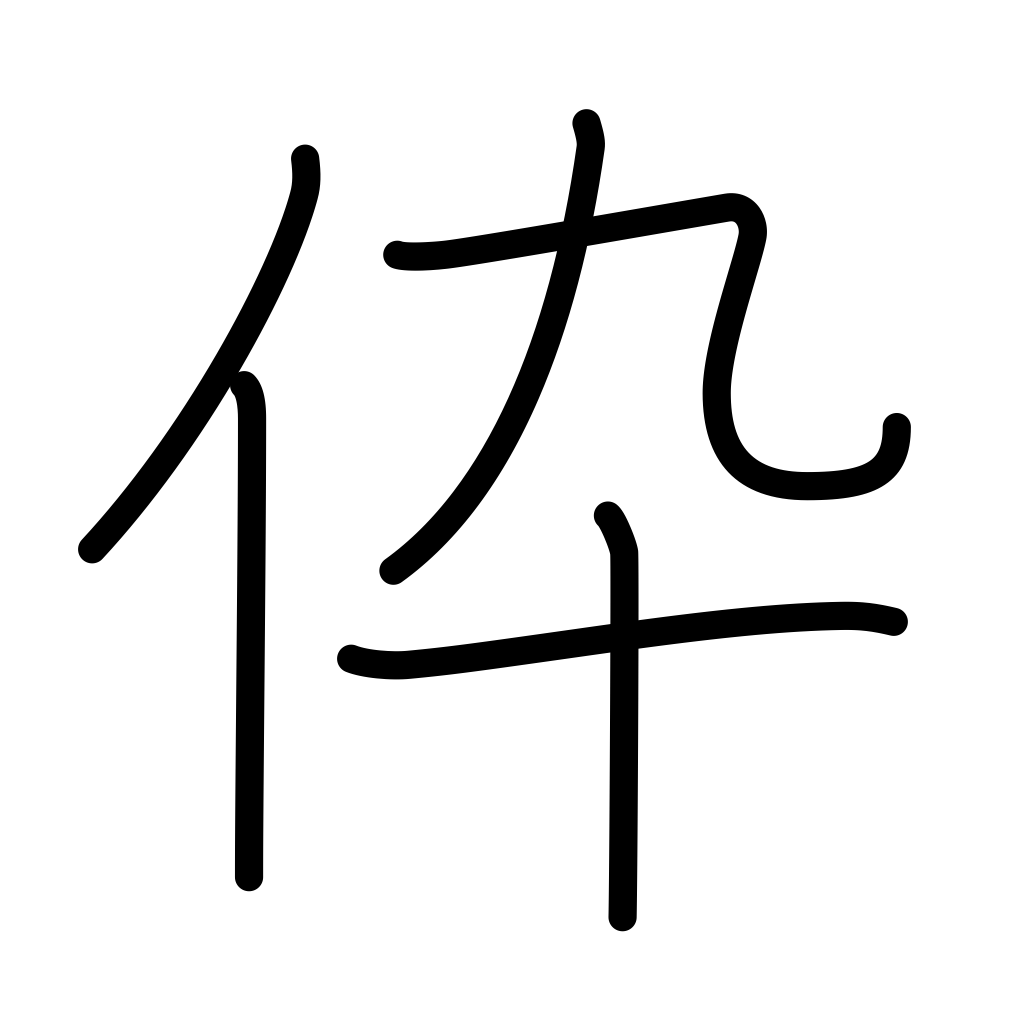
Meaning: son, my son